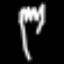
Label: fork